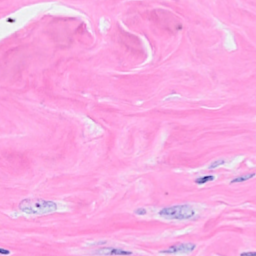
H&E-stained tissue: Breast